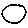
Label: circle